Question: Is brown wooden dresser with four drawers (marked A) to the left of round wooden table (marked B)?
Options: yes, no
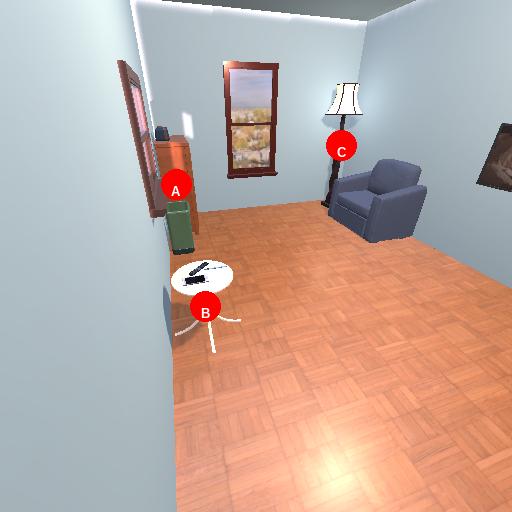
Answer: yes